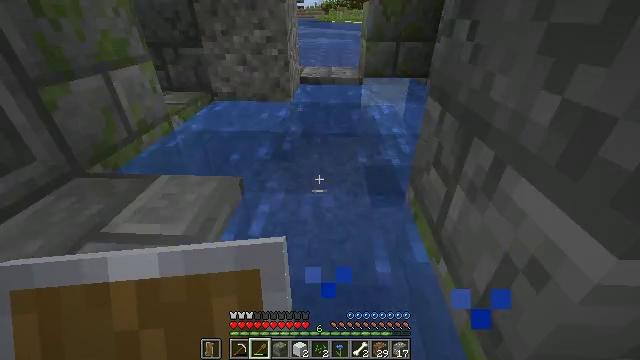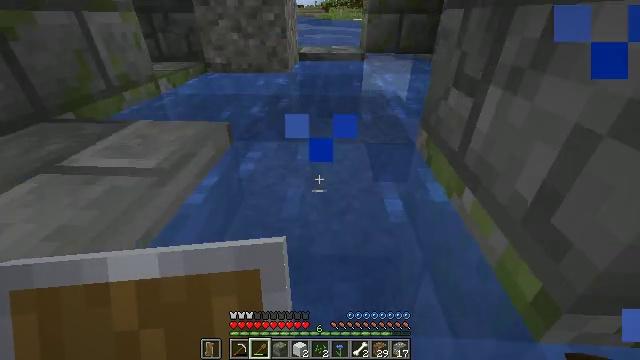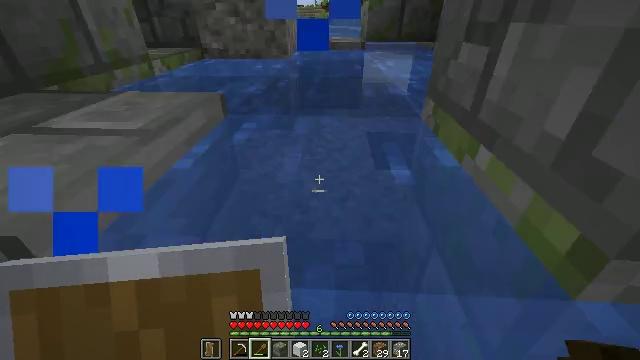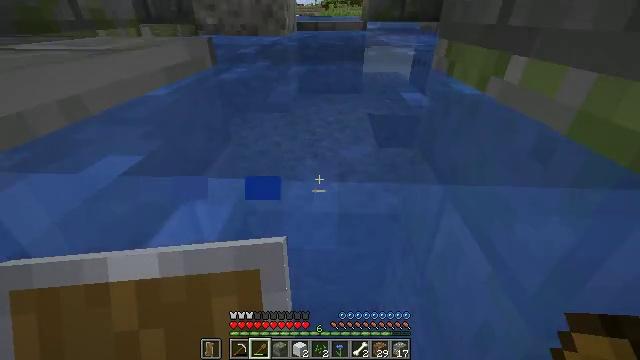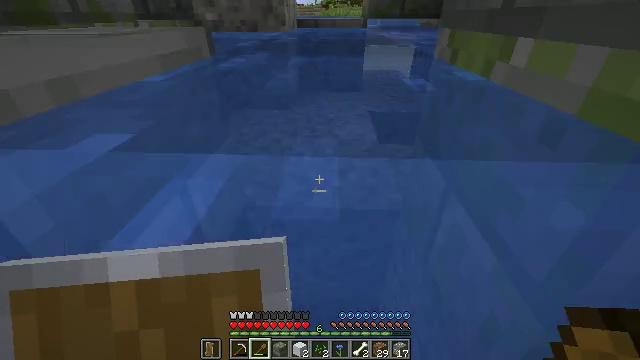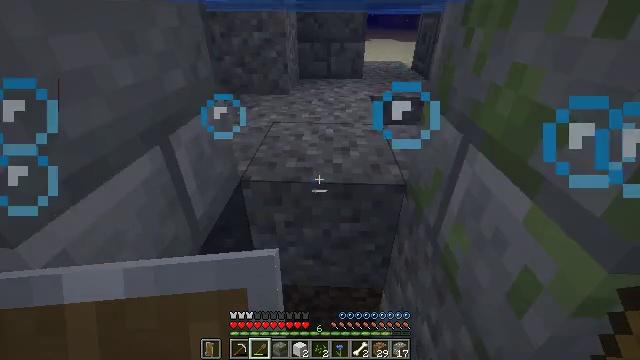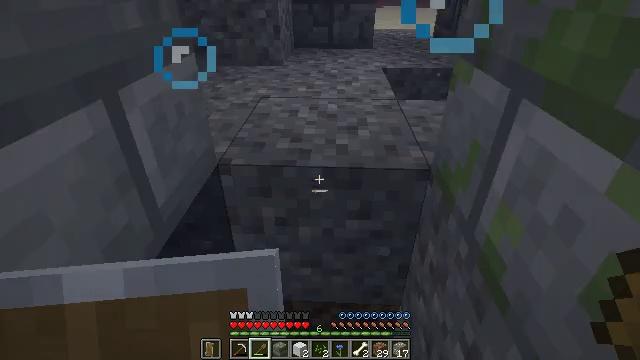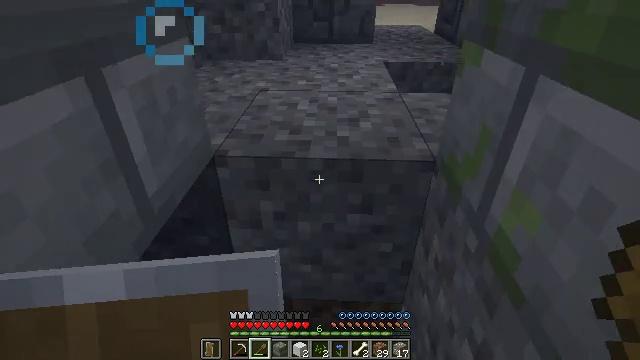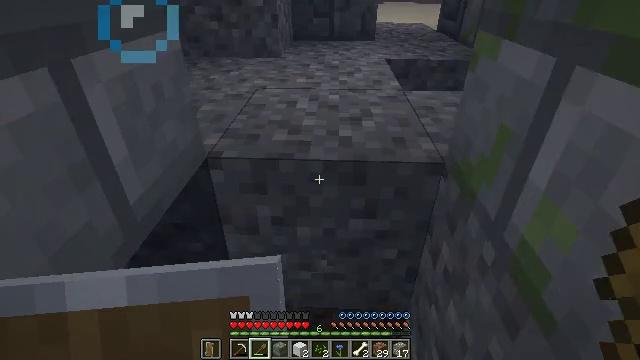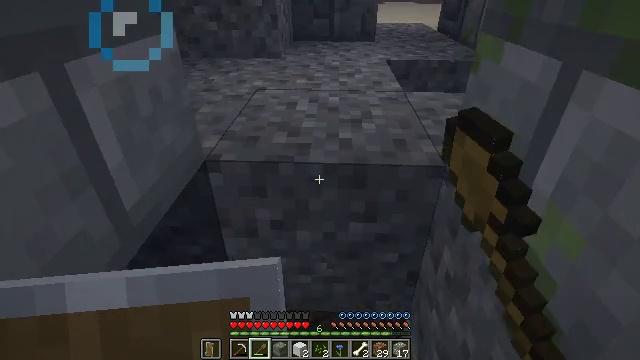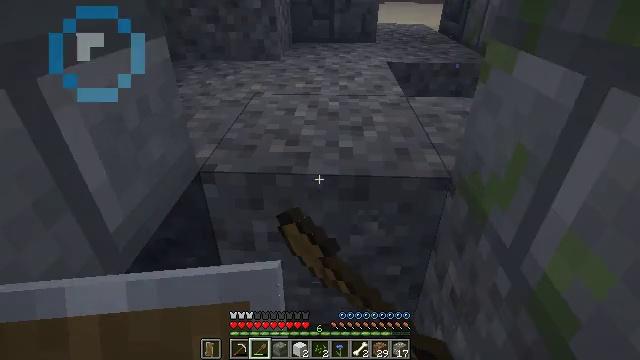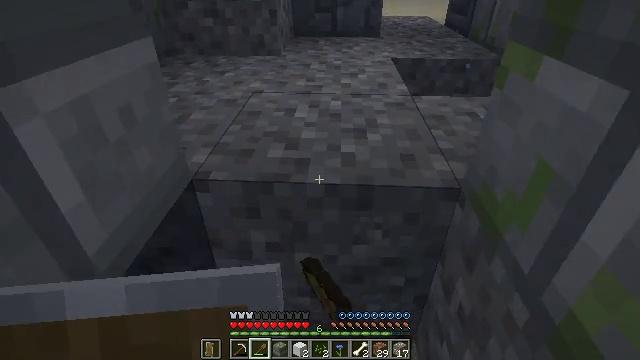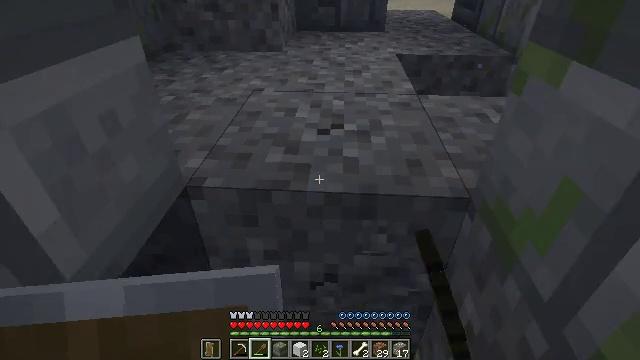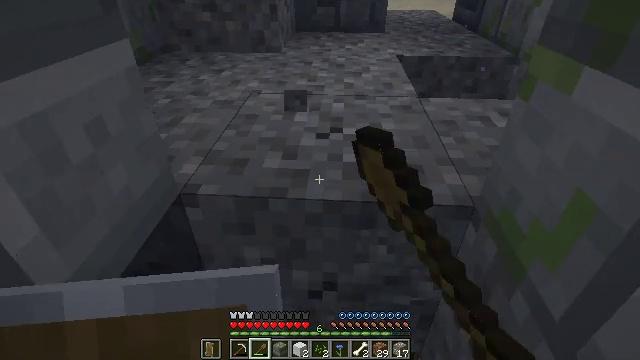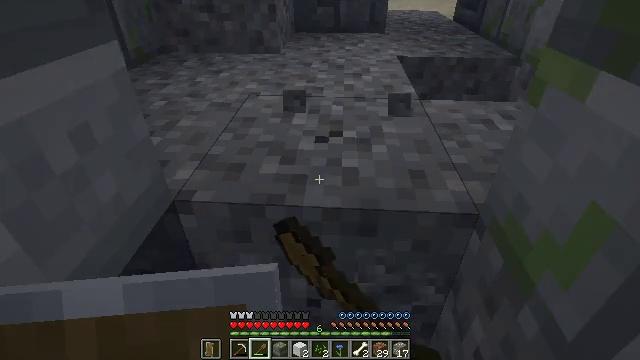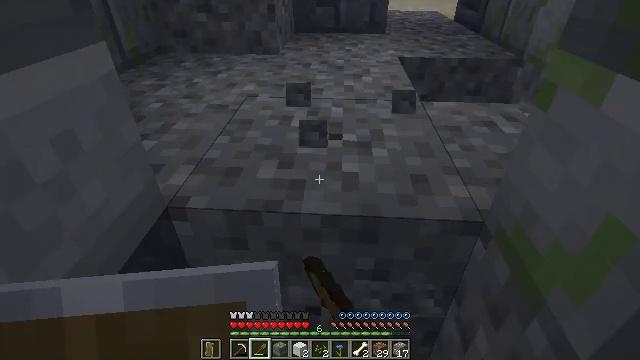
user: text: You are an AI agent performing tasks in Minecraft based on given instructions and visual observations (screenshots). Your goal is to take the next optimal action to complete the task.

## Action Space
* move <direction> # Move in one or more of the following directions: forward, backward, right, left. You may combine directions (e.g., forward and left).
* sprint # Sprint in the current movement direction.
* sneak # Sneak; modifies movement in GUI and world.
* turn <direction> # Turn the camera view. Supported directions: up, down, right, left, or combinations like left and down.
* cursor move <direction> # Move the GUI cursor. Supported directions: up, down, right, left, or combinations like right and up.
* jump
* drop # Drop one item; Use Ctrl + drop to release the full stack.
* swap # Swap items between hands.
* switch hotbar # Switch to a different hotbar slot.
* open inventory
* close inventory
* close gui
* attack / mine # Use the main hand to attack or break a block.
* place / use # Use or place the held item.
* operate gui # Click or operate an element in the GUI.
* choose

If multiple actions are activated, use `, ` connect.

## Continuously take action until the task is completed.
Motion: motion action
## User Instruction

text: Dig through gravel to clear a path.
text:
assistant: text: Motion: no_op
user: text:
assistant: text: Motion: no_op
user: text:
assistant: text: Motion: no_op
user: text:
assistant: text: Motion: no_op
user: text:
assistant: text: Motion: move forward
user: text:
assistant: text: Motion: move forward
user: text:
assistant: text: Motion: move forward
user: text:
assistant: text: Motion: move forward, attack / mine
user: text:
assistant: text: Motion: move forward, attack / mine
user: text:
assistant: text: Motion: move forward, attack / mine
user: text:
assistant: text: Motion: move forward, turn down, attack / mine
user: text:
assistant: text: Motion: turn down, attack / mine
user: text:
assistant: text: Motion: attack / mine
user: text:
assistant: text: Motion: attack / mine
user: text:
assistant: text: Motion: attack / mine
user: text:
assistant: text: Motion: attack / mine
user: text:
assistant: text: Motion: attack / mine
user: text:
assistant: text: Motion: attack / mine
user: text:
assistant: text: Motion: attack / mine
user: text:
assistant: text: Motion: turn right and down, attack / mine
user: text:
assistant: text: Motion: turn right and down, attack / mine
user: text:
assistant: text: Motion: turn right and down, attack / mine
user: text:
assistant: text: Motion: attack / mine
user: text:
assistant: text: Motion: attack / mine
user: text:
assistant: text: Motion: attack / mine
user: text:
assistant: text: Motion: attack / mine
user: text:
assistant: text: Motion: attack / mine
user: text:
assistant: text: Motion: attack / mine
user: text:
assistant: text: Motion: attack / mine
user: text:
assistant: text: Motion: attack / mine